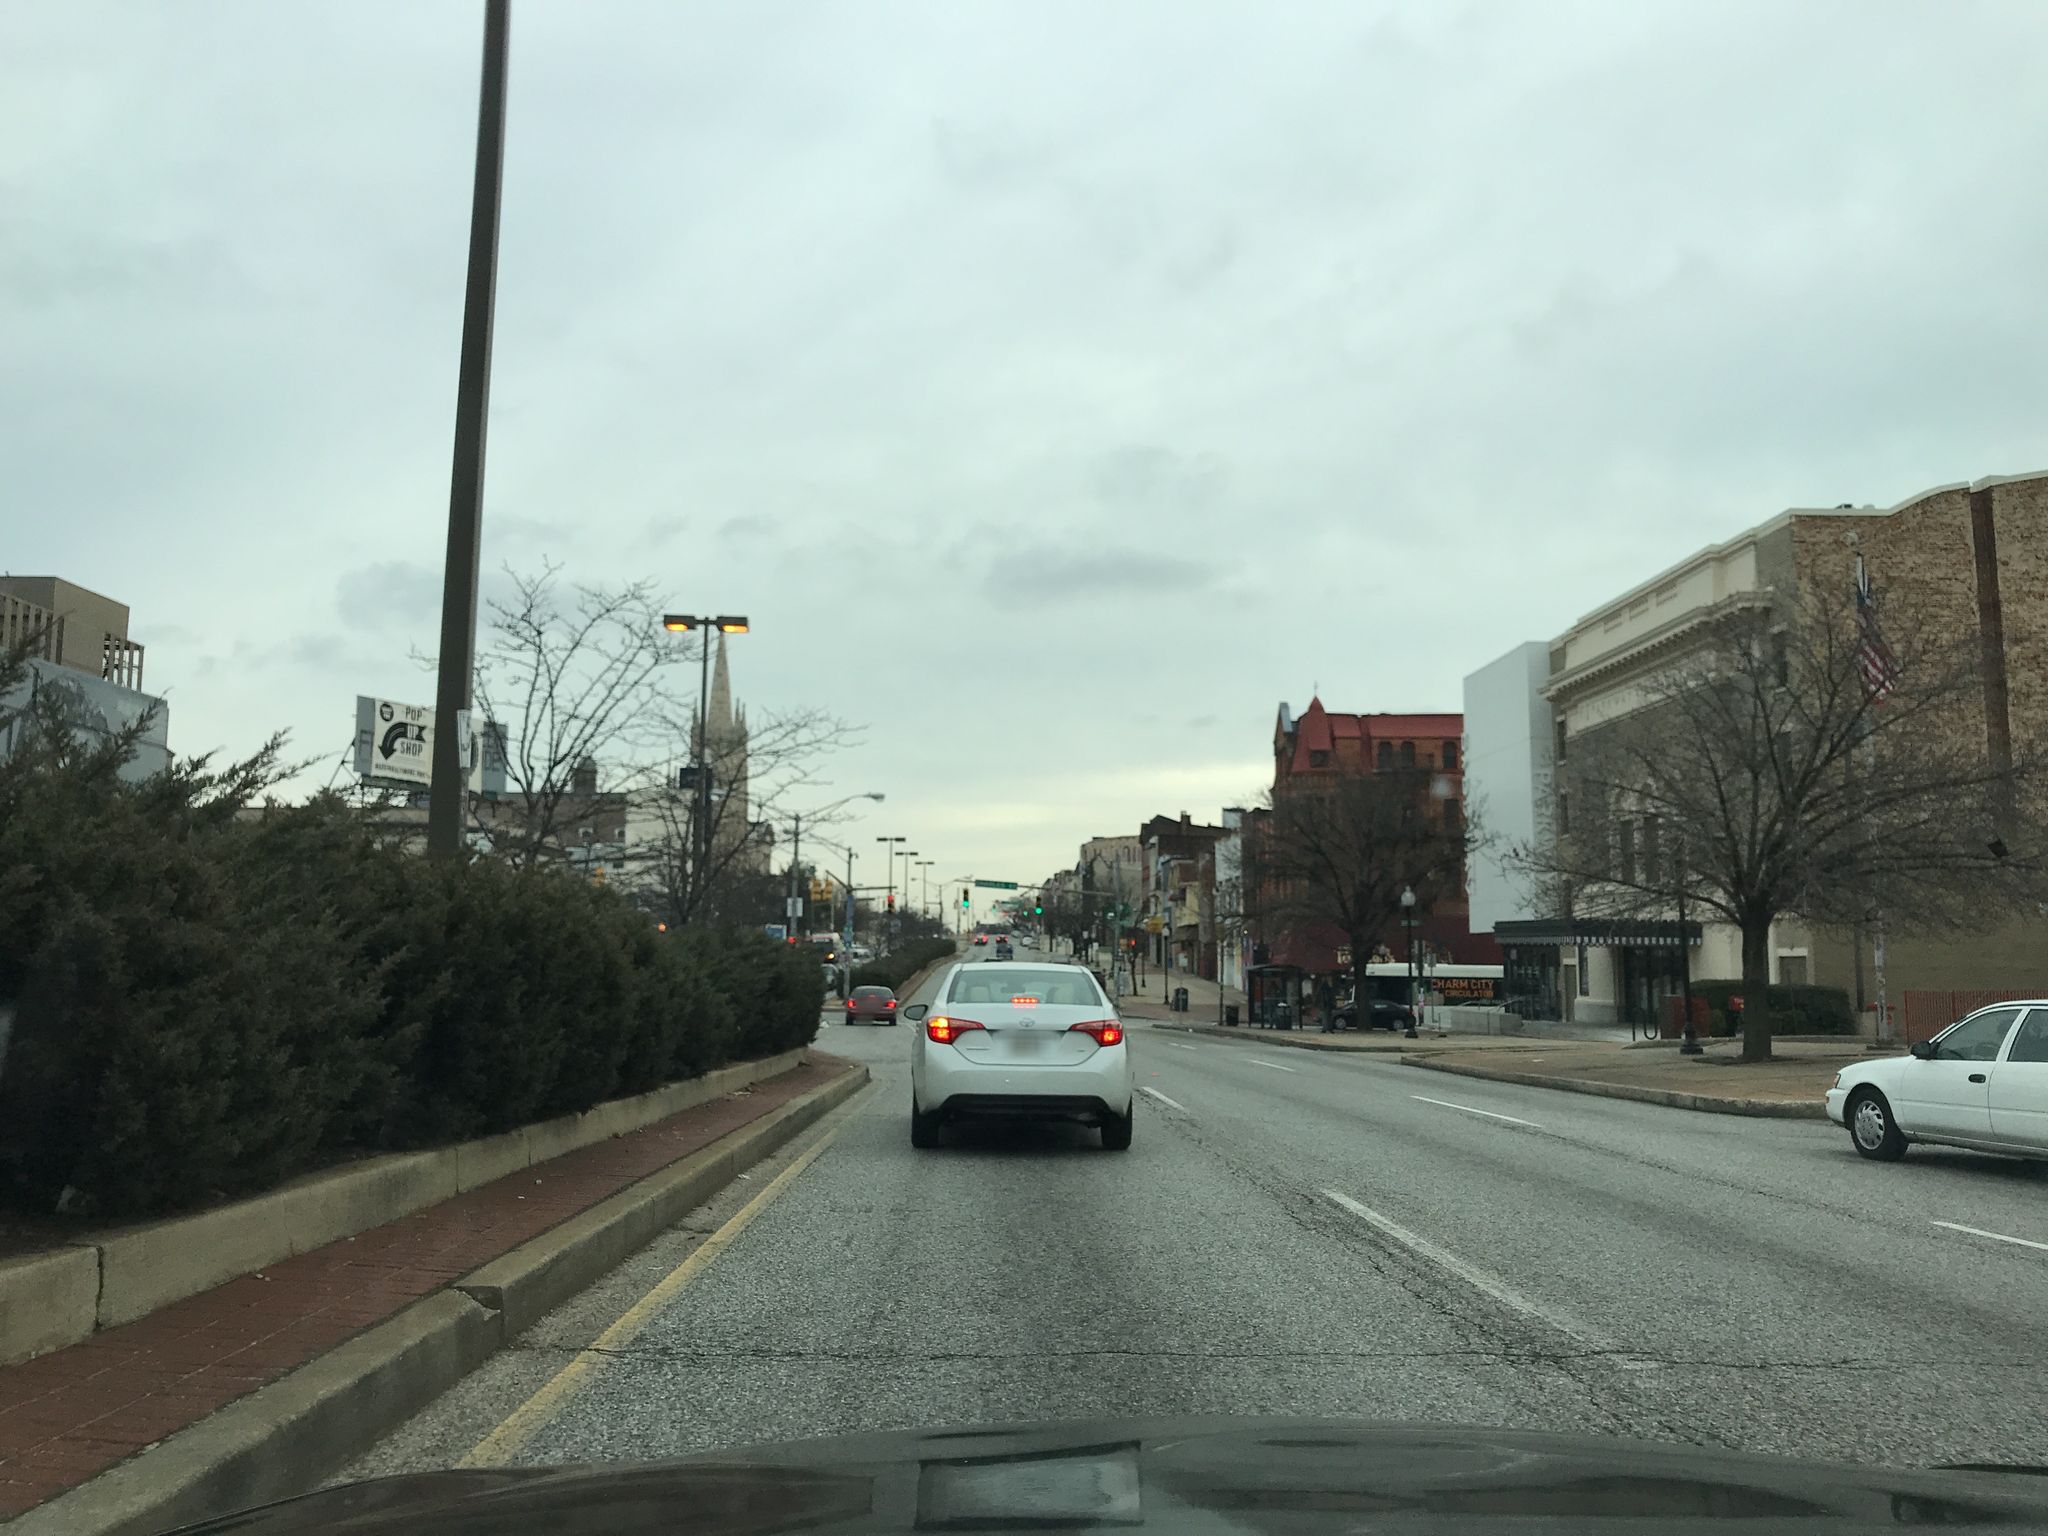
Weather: cloudy
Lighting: day
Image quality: good
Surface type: driving surface
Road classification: primary
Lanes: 3
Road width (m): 2.0
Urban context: urban centre
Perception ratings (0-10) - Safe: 3.59, Lively: 2.92, Beautiful: 3.15, Boring: 2.88, Depressing: 5, Wealthy: 1.35